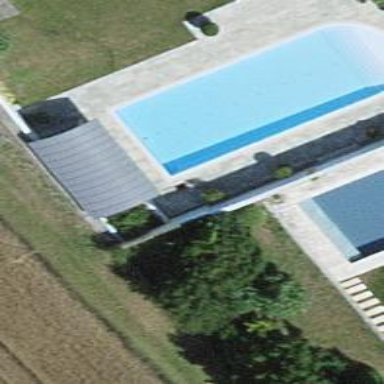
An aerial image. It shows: Swimming pool located in leisure land.